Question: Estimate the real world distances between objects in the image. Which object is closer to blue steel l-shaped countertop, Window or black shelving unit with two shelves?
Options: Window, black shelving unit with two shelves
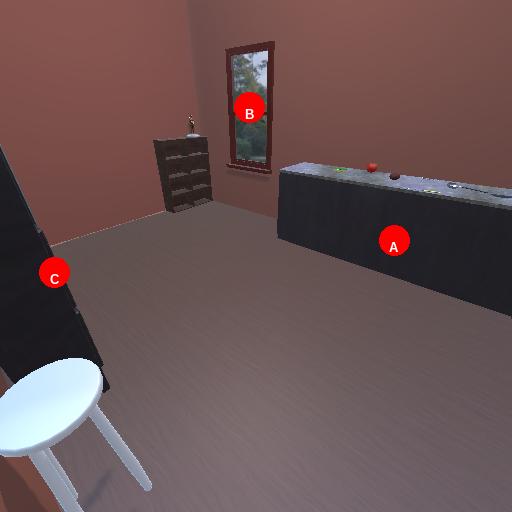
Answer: Window